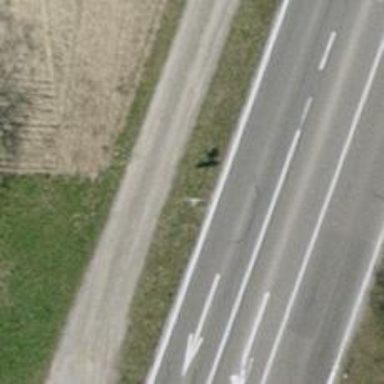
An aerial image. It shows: Concrete cycleway with uncontrolled crossing.